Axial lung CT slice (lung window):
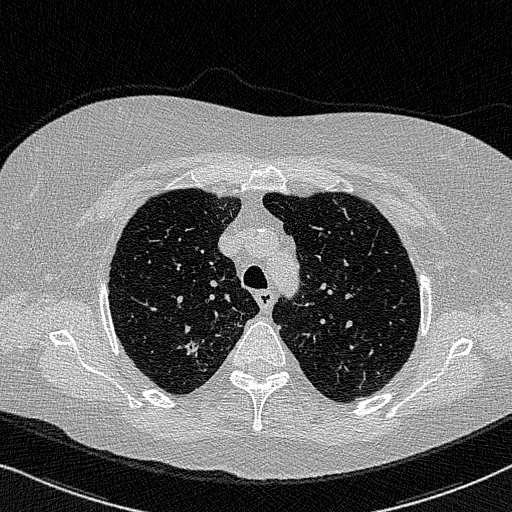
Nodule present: yes
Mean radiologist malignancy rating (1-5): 4.25